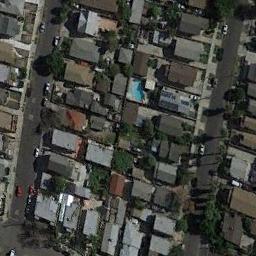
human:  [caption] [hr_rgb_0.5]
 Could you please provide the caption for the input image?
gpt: There are many roads and neatly arranged houses and trees and many vehicles in densely populated areas .

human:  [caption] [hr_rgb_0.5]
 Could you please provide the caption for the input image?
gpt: A dense residential area has lots of houses next to each other and one of houses has a pool .

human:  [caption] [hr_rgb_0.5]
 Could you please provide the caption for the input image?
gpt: There is a winding road to the left of the residential area .

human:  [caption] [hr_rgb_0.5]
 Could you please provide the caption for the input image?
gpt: The dense residential is next to the road with some cars .

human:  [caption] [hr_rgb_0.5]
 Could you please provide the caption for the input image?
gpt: There are buildings of different colors on a dense residential area .